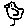
Label: bird